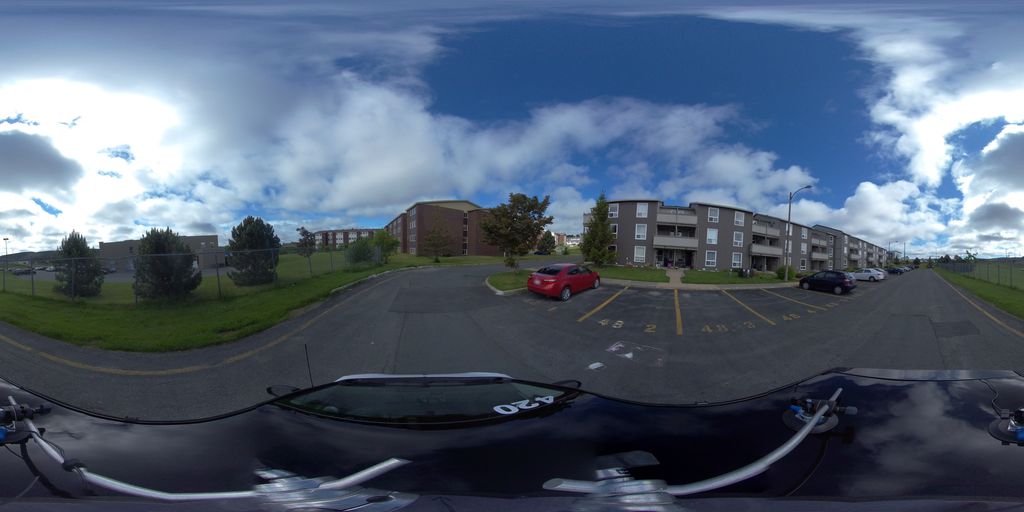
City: st_johns